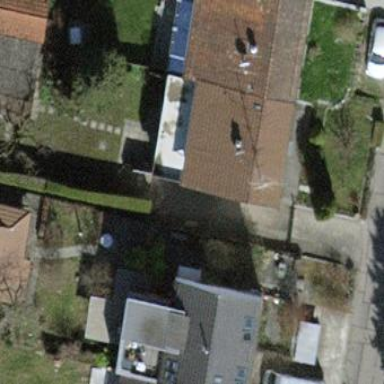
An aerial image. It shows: Semidetached house.